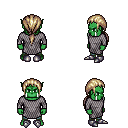
a pixel art fantasy rpg character, male body template, orc, green skin, chain mail, teal pants, white blonde ponytail hairstyle, metal boots, four views (front, back, left, right), 2x2 character sprite sheet, small pixel art, hard edges, no anti-aliasing